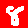
Digit: 8